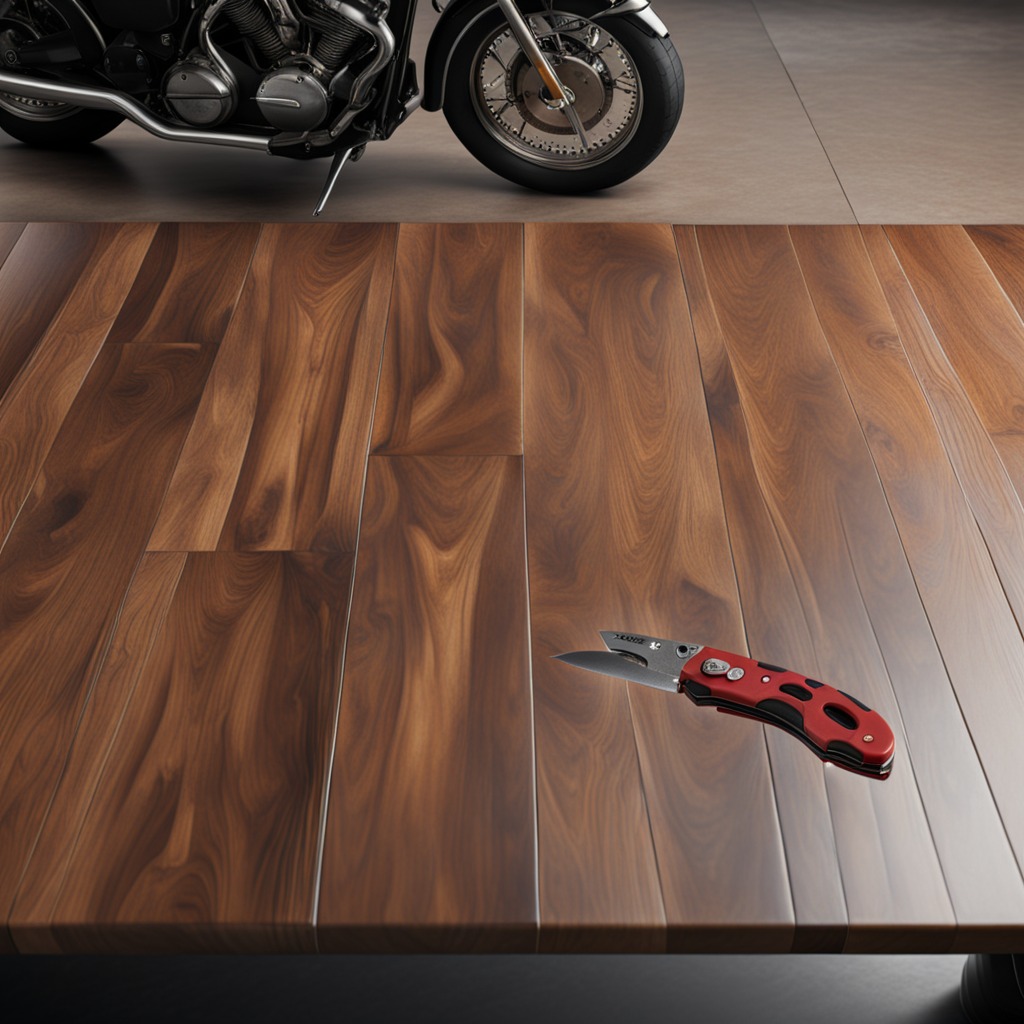
A utility knife lying on an oil-spilled wooden table in a vintage motorcycle garage.